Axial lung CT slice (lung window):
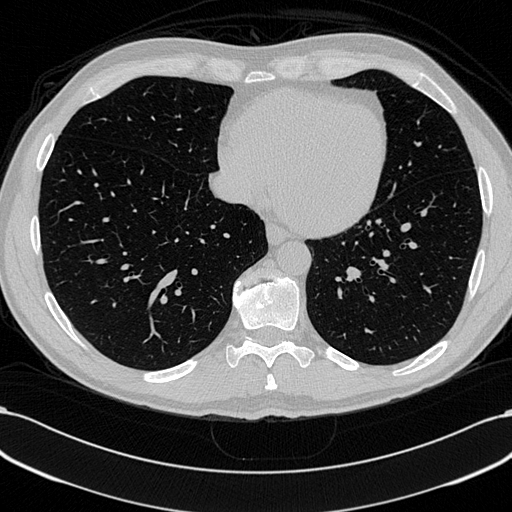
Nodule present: no